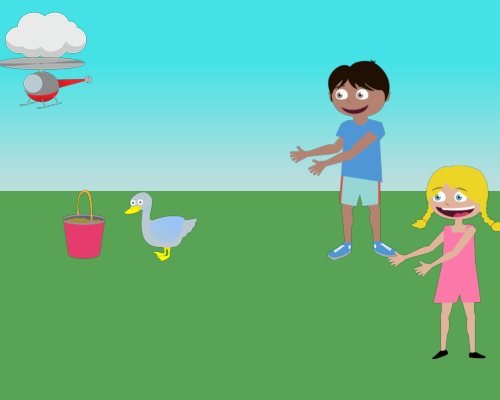
A small helicopter is on the left edge, with a cloud behind it. A large girl and a boy are positioned on the right, with a duck and pail nearby.